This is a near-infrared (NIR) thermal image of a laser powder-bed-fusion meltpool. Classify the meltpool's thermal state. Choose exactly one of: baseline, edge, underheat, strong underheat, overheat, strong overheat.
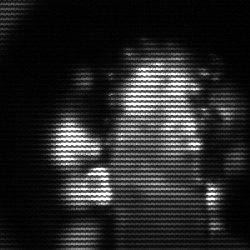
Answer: strong underheat